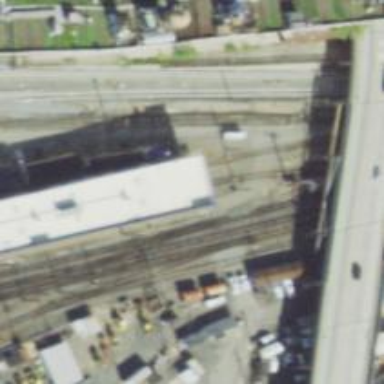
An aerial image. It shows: Rail yard with electrified contact lines for the trains.